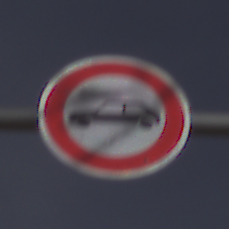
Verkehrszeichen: VerbotPersonenkraftwagen
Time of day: MorningAfternoon
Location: Outdoor (Nature)
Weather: PartlyCloudy
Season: NotSpecified
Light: Natural